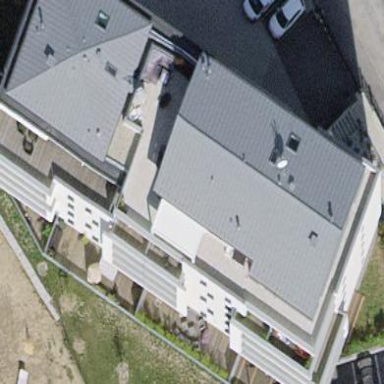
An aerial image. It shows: Group of apartments with hipped roofs aligned along one direction.